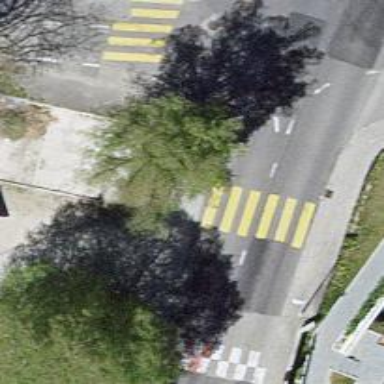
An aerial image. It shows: Uncontrolled zebra crossing on the road.